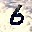
Label: 6